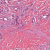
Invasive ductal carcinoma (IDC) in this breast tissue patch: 1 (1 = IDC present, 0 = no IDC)